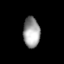
Tissue: lung
Cell type: Fibroblasts
Senescence score: 0.7265
Nuclear area (px): 496
Mean DAPI intensity: 158.012